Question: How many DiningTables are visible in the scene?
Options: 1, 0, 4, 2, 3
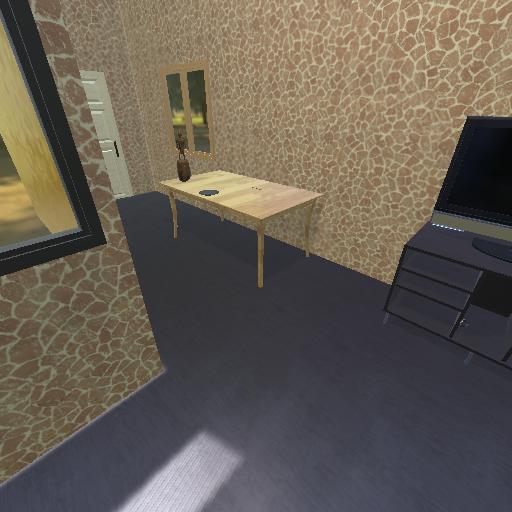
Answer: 1